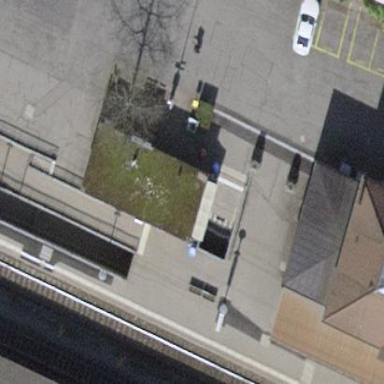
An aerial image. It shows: Kiosk building with flat roof.